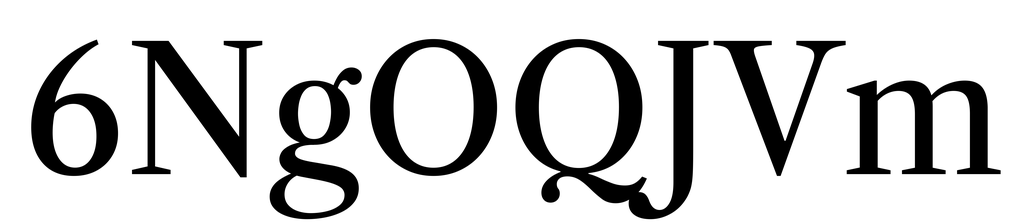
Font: LibreCaslonText_Regular